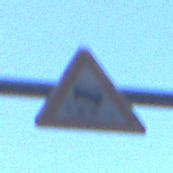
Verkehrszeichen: SchleuderOderRutschgefahr
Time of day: MorningAfternoon
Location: Outdoor (Urban)
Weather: PartlyCloudy
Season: NotSpecified
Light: Natural